Question: I have a custom cell with several labels hidden by default (the user sees all content when clicking on the cell). I'm changing the height of the cell and cell.clipToBounds = true to hide the labels. But this doesn't work for editable cells. When I start swiping the cell to left, the hidden content appears. I noticed that it works if I first expand the cell, collapse and the swipe, but stops working if I swipe another cell.
Any suggestions how to hide it when the cell is swiped?

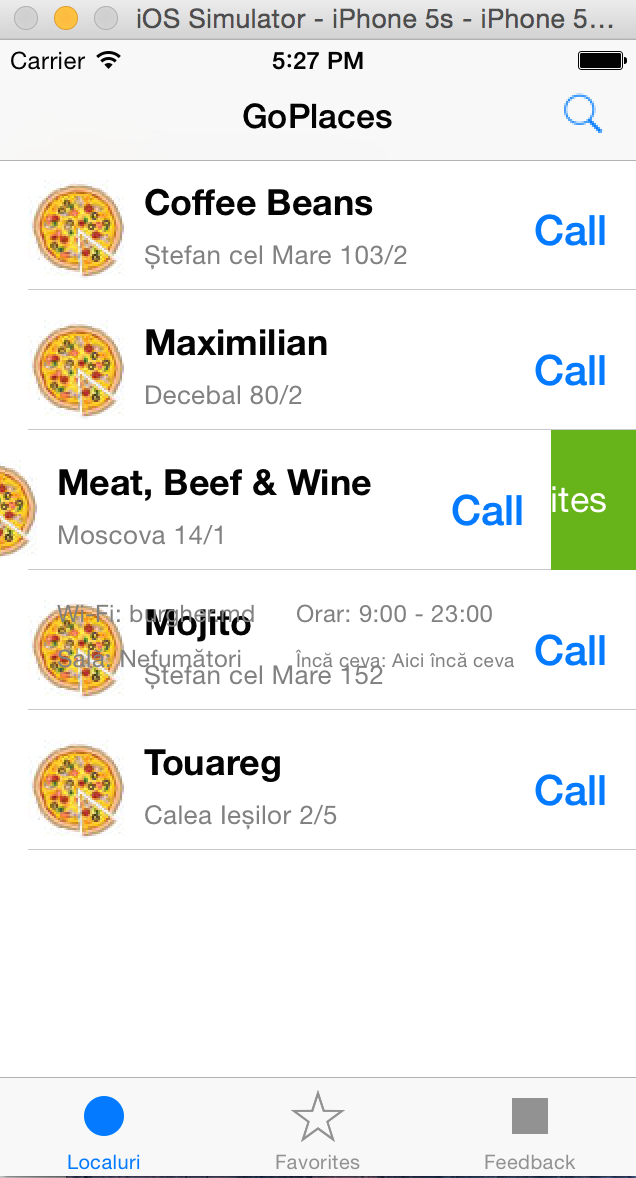
Answer: Add the labels to an array.
Set 'hidden' to 'true':
'''
let labels = [firstLabel, secondLabel, etc....]
for label in labels {
label.hidden = true
}
'''